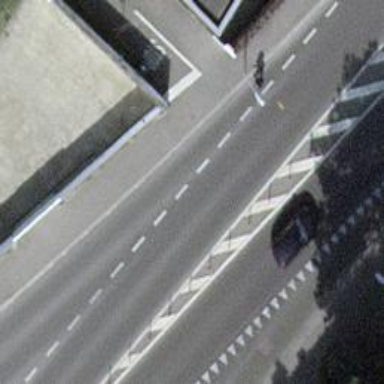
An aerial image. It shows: Tertiary road with asphalt surface and cycle lane.